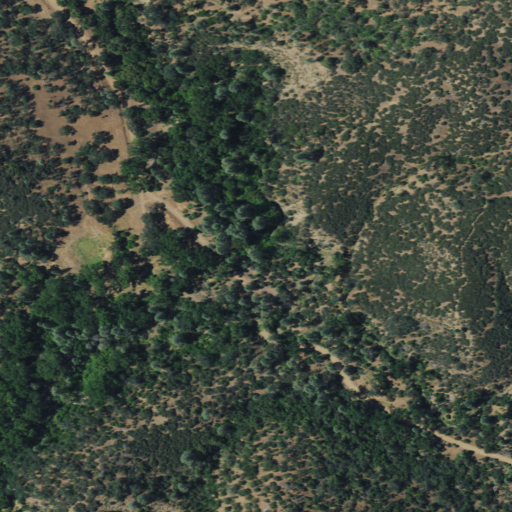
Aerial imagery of valley in California named Bear Gulch containing grassland, open development, mixed forest, and shrub